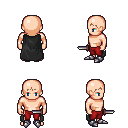
a pixel art fantasy rpg character, male body template, human, light skin, black cape, red pants, plain hairstyle, metal boots, dagger, four views (front, back, left, right), 2x2 character sprite sheet, small pixel art, hard edges, no anti-aliasing